Question: I've created the following table:
'''
CREATE TABLE 'clicks_summ' (
'dt' INT(7) UNSIGNED NOT NULL,
'banner' SMALLINT(6) UNSIGNED NOT NULL,
'client' SMALLINT(6) UNSIGNED NOT NULL,
'channel' SMALLINT(6) UNSIGNED NOT NULL,
'cnt' INT(11) UNSIGNED NOT NULL,
'lpid' INT(11) NULL DEFAULT NULL,
UNIQUE INDEX 'dt' ('dt', 'banner', 'client', 'channel', 'lpid'),
INDEX 'banner' ('banner'),
INDEX 'channel' ('channel'),
INDEX 'client' ('client'),
INDEX 'lpid' ('lpid'),
INDEX 'cnt' ('cnt')
)
COLLATE='utf8_unicode_ci'
ENGINE=InnoDB;
'''
and i am using following query to fetch rows/records from this table:
'''
select client, sum(cnt) cnt
from clicks_summ cs
group by client;
'''
and it's awful! It takes about a second to perform this query. 'EXPLAIN' shows me

So, the question is: how I can speed up this query? I've tried indexing this table on different fields without any reasonable success. Now there are '331 036' rows in this table, I guess, is not so big.
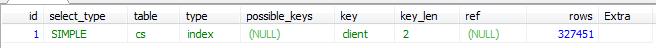
Answer: Try craete 'INDEX client_cnt(client, cnt)'. Another way to make query faster is upgrade your hardware:)